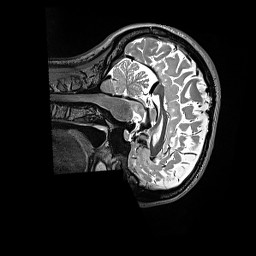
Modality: T2w
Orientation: sagittal
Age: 31
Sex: female
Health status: ill
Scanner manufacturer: siemens
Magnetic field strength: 3 T
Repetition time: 3.2 s
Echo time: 0.564 s